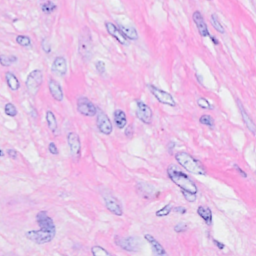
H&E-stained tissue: Breast